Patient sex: F
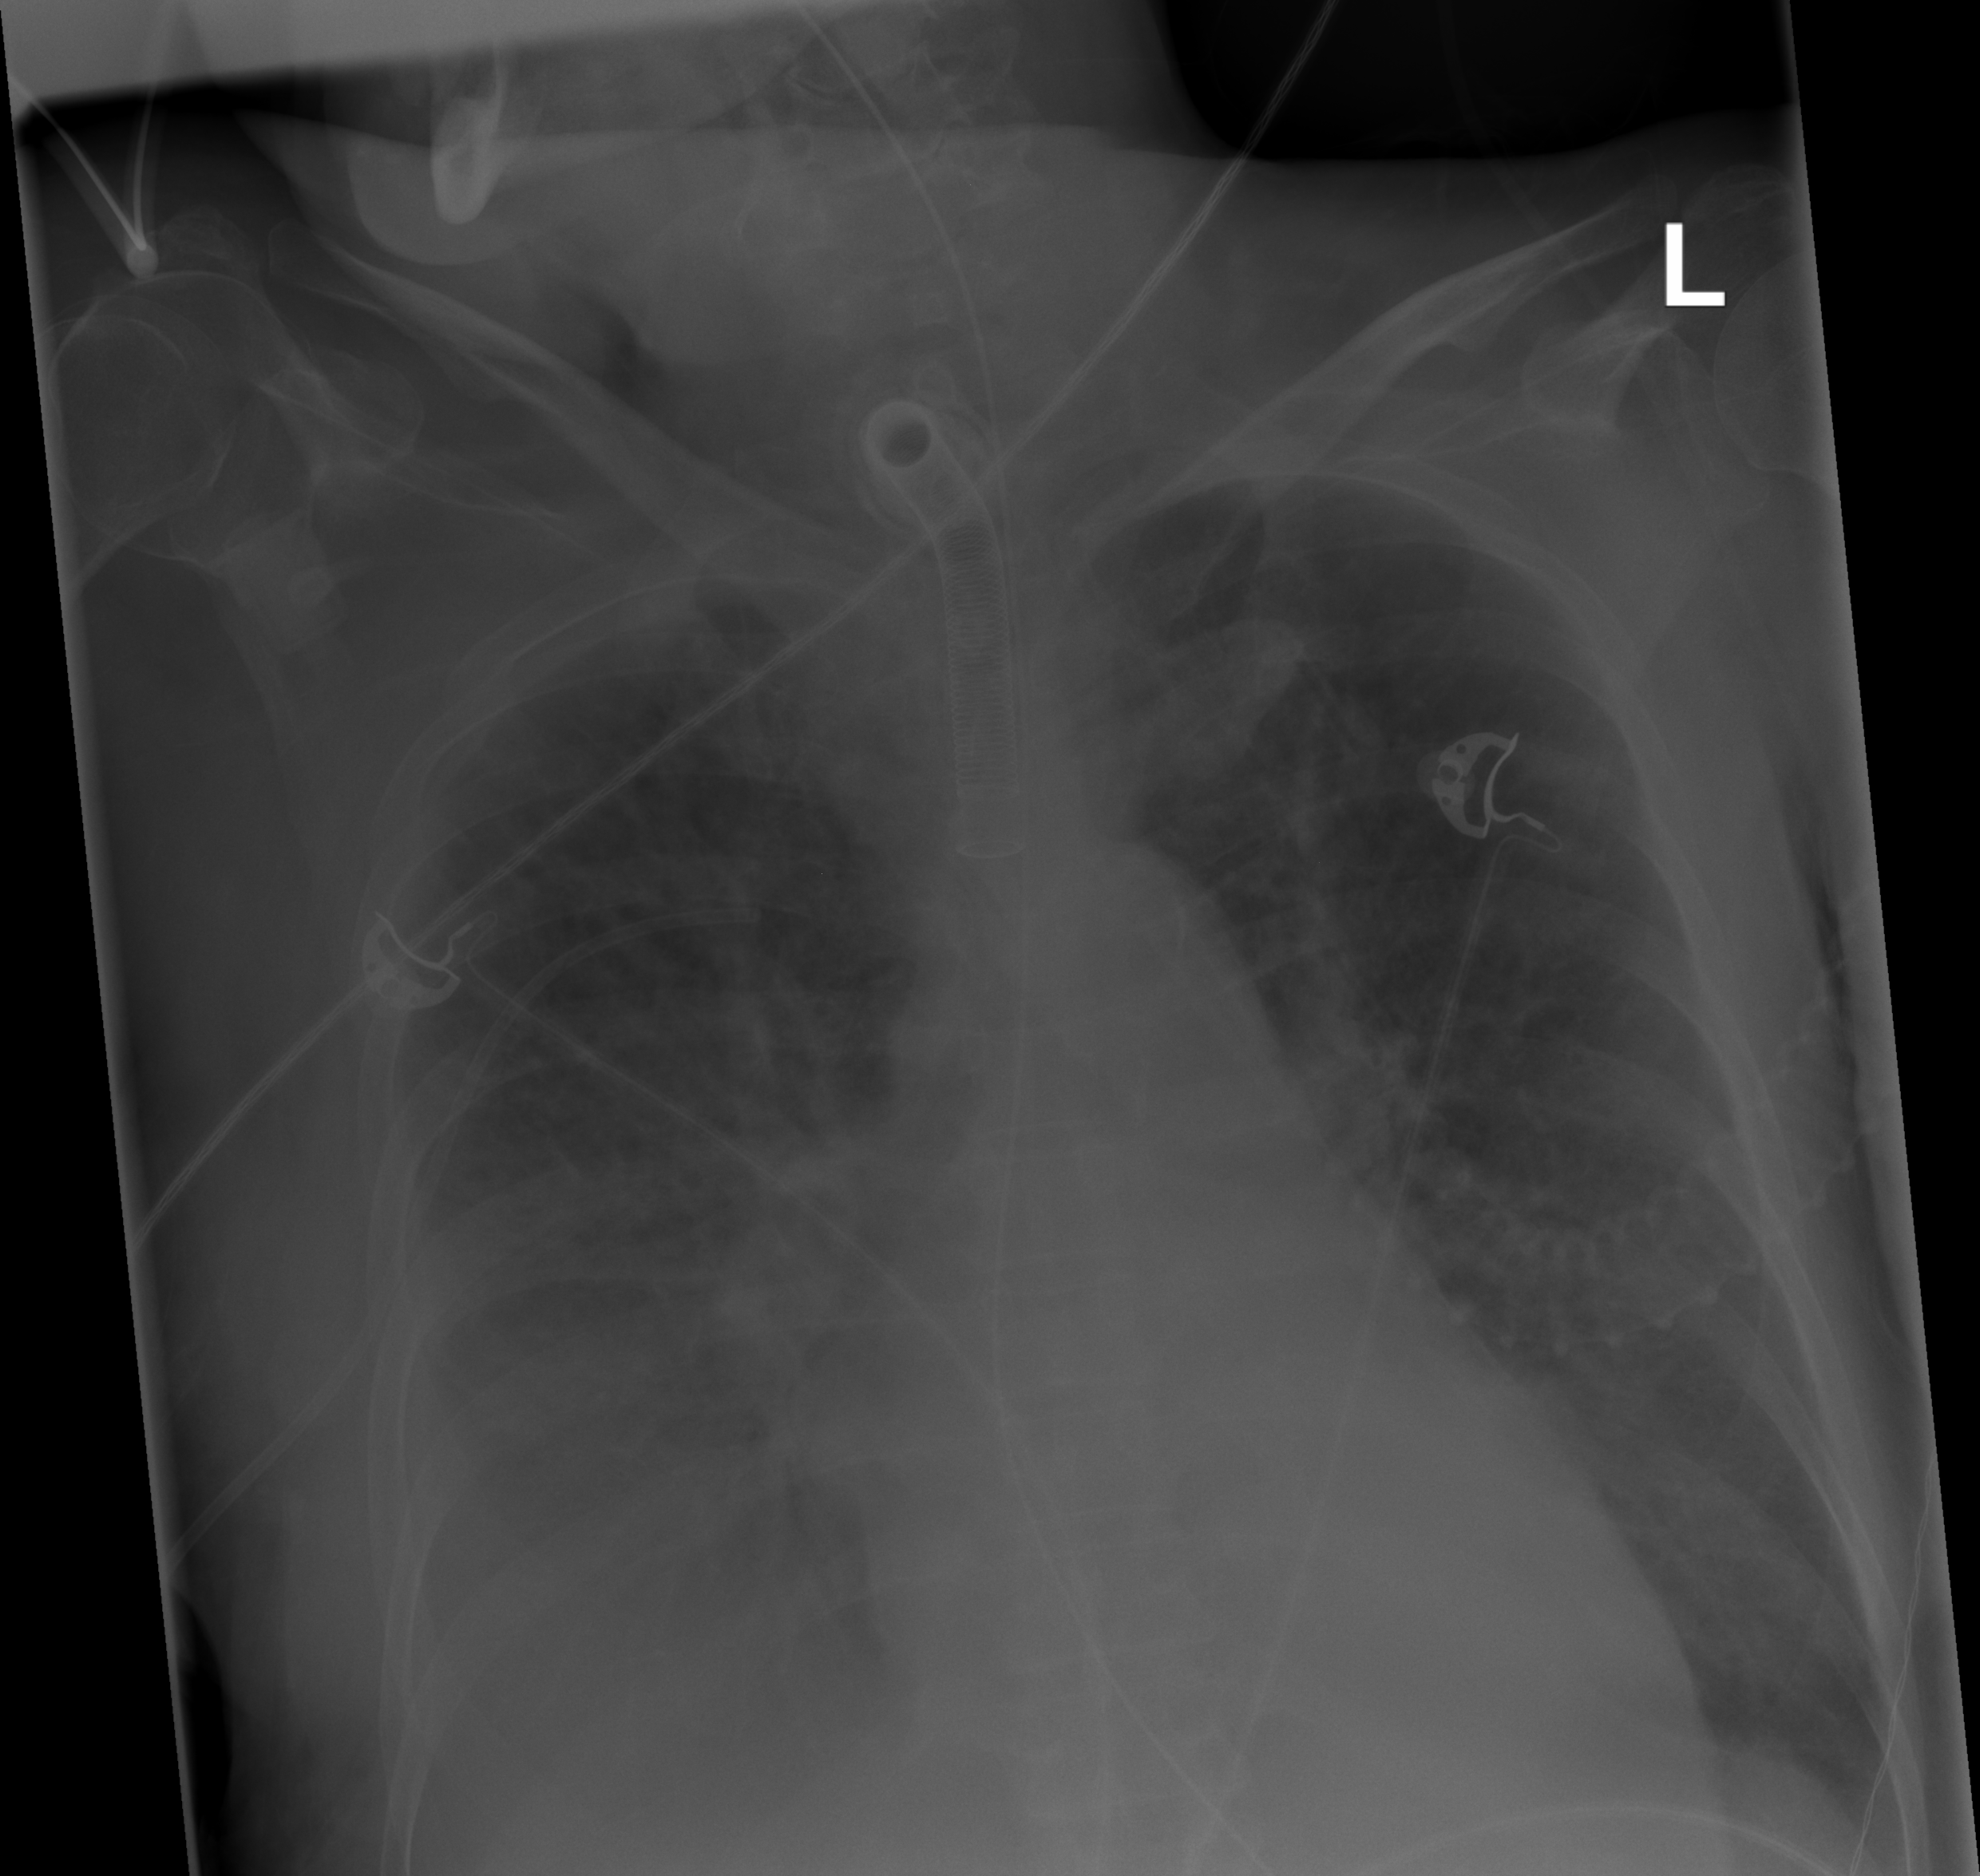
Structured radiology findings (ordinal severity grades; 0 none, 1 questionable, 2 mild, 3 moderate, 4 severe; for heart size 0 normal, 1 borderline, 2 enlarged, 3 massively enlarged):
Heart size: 1
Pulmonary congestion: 2
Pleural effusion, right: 3
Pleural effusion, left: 2
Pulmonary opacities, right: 0
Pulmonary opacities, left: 0
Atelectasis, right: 2
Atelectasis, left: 2